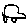
Label: car